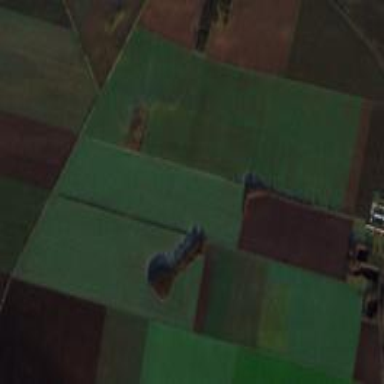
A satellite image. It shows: Picturesque farmland scene.